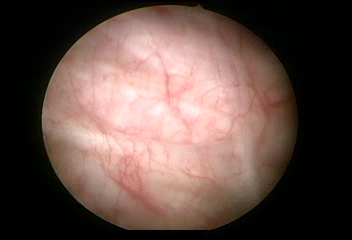
Modality: WLC
Class: Normal mucosa
Bladder cancer association: No